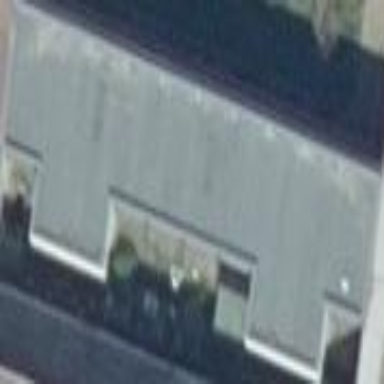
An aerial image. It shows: Flat roof building with grey roof.